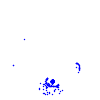
Particle: kaon